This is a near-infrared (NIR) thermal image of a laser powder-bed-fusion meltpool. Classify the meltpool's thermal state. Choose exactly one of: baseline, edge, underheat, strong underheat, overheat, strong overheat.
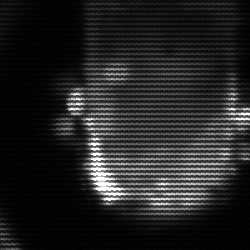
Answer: baseline